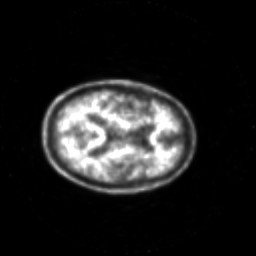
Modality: PET
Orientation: axial
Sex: female
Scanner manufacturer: siemens